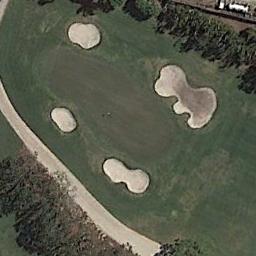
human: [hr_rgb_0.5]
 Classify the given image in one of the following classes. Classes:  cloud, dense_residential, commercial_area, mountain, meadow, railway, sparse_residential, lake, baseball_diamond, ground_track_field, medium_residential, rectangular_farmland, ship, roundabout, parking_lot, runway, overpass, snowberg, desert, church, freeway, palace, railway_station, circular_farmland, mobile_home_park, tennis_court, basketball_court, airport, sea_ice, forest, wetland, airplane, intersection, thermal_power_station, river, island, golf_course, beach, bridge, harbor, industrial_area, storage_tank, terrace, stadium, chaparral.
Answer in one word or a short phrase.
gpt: golf_course